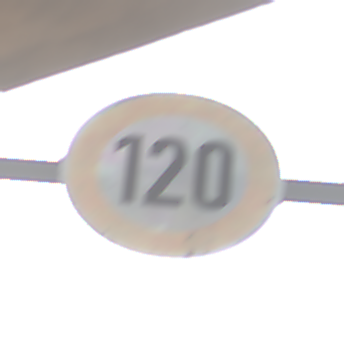
Verkehrszeichen: Geschwindigkeit120
Umgebung: Roofed, Suburban
Tageszeit: SunriseSunset
Wetter: Clear
Licht: Natural
Jahreszeit: NotSpecified
Kontrast: MediumContrast